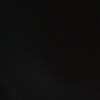
Label: space